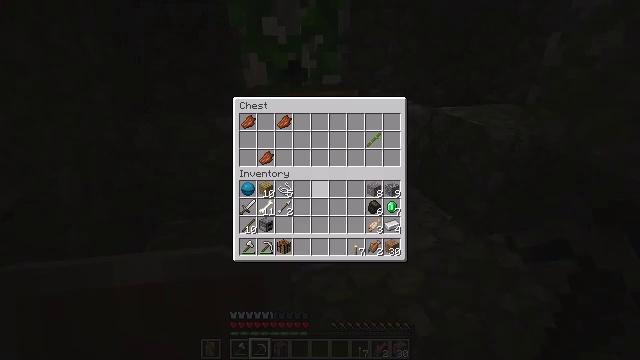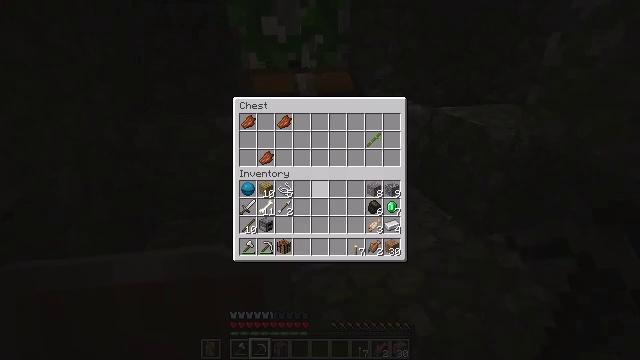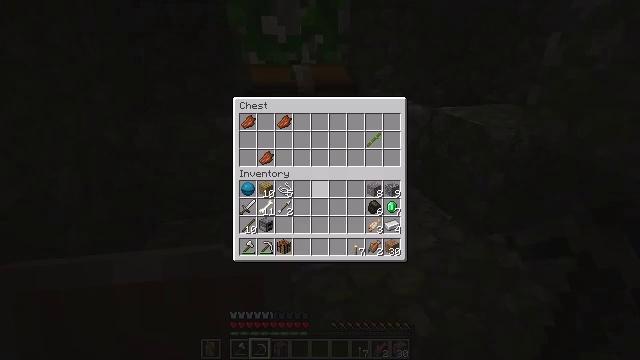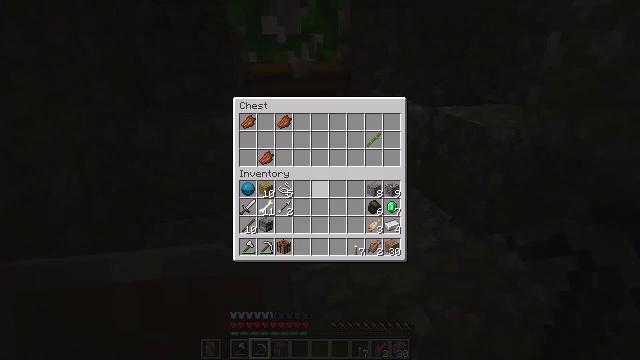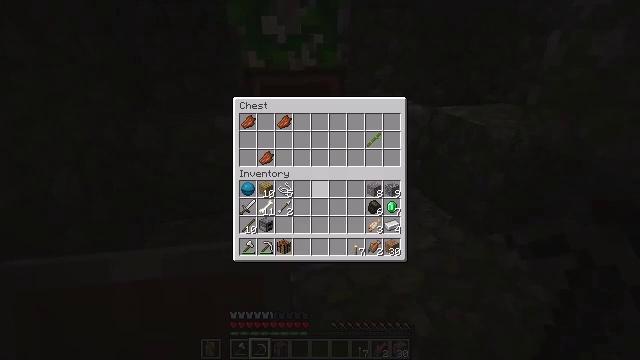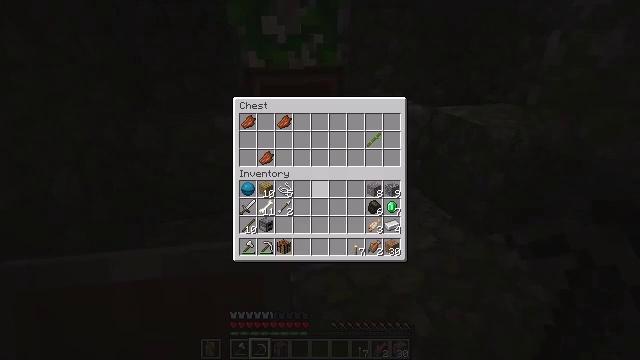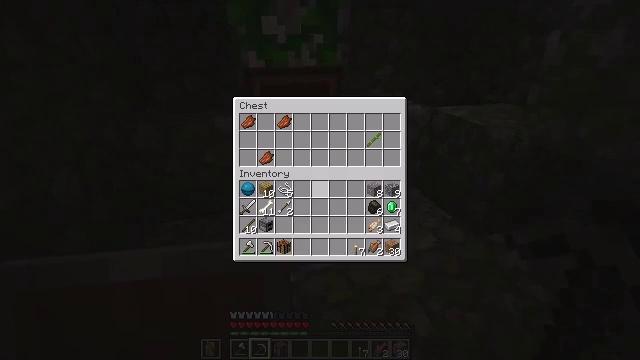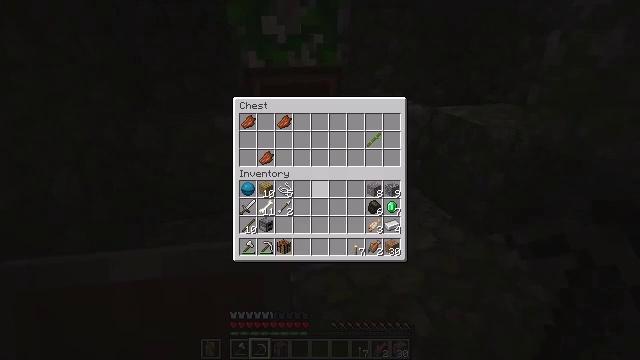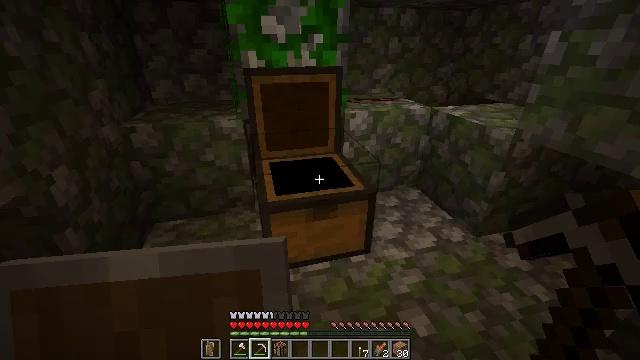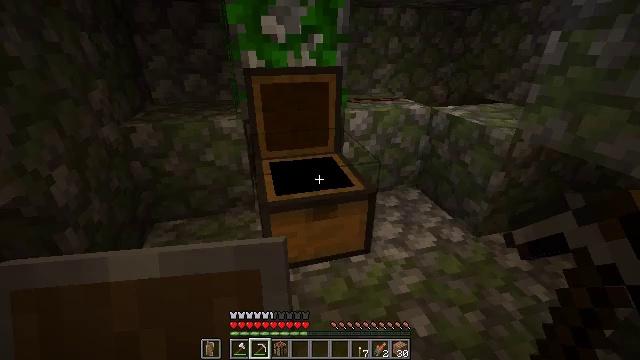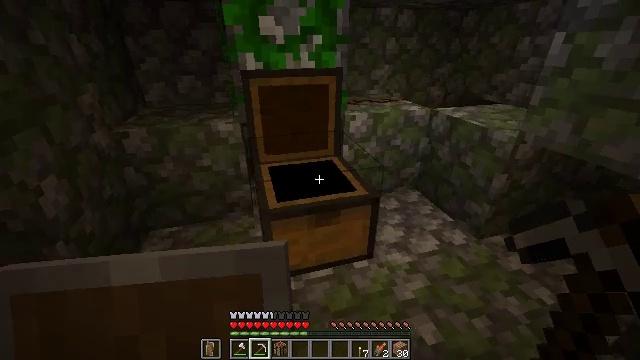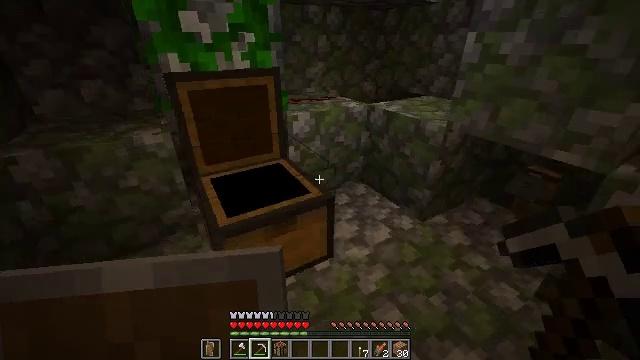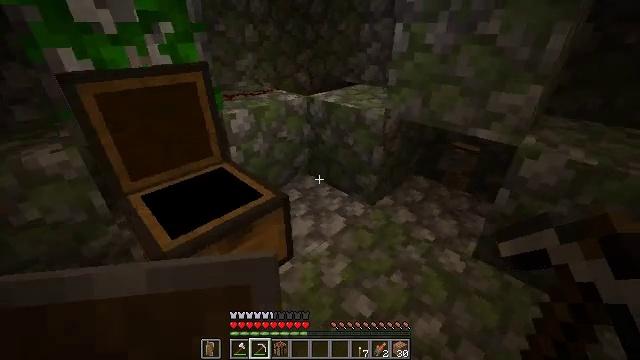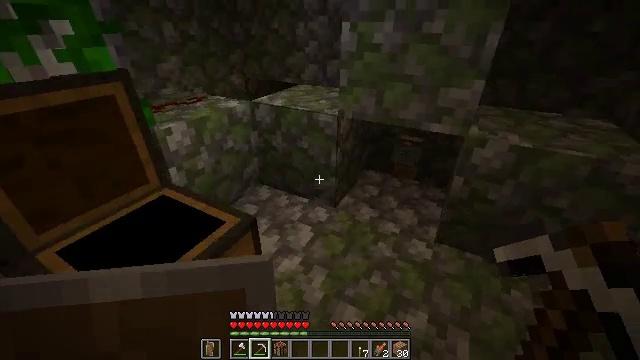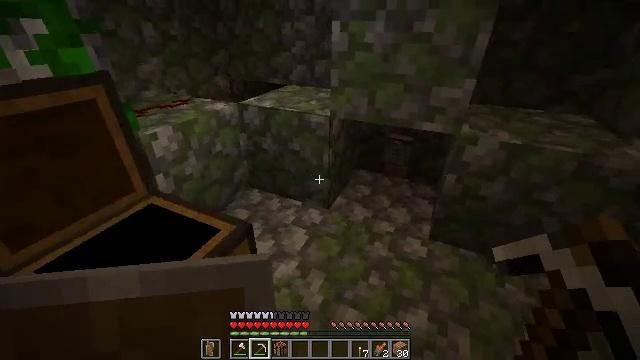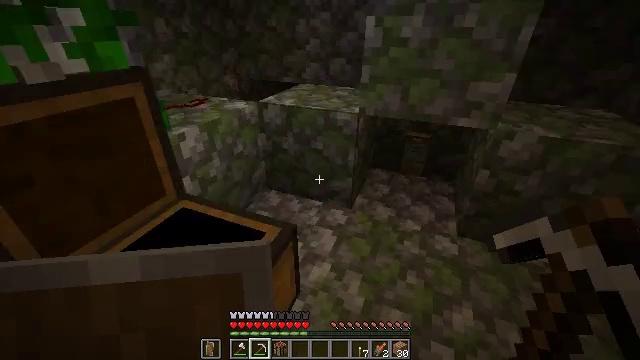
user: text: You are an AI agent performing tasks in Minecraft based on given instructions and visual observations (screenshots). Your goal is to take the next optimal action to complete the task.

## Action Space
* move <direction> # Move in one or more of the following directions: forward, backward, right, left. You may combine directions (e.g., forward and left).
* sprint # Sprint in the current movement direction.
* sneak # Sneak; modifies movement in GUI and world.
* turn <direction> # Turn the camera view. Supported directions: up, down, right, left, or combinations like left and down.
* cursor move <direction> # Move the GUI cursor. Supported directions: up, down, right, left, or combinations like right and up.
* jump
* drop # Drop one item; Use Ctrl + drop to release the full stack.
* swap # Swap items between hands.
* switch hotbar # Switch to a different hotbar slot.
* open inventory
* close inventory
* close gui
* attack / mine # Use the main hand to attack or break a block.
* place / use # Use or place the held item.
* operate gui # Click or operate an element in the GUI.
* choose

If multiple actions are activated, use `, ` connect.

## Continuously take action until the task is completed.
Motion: motion action
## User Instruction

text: Harvest vines off the surface.
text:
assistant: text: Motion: no_op
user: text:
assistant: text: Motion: no_op
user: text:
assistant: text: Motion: no_op
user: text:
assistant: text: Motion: no_op
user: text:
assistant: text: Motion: no_op
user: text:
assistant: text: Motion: no_op
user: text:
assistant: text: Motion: no_op
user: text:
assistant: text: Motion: close inventory
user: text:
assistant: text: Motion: close inventory
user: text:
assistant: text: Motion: move forward and move left, turn right, close inventory
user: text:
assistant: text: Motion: move forward and move left, turn right, close inventory
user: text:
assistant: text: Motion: move forward and move left, turn right and down
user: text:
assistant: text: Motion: move forward and move left, turn right
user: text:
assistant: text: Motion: move left, turn right
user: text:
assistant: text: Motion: move left, turn right
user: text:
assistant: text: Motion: move left, turn right
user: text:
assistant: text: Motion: move left, turn right
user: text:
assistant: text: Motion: move left, turn right
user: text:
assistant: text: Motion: no_op
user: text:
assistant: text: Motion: no_op
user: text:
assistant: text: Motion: no_op
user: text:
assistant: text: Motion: no_op
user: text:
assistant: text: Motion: no_op
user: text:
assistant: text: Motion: no_op
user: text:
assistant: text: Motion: no_op
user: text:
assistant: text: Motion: turn right and up
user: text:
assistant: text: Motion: move forward, turn right and up
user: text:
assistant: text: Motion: move forward, turn right and up
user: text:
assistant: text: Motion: move forward, turn right and up
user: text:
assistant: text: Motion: no_op